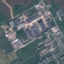
Land use / land cover: Industrial